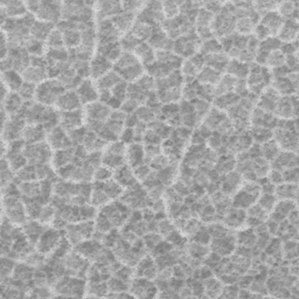
Label: frost